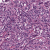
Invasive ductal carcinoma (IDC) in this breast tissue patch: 1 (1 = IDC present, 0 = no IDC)